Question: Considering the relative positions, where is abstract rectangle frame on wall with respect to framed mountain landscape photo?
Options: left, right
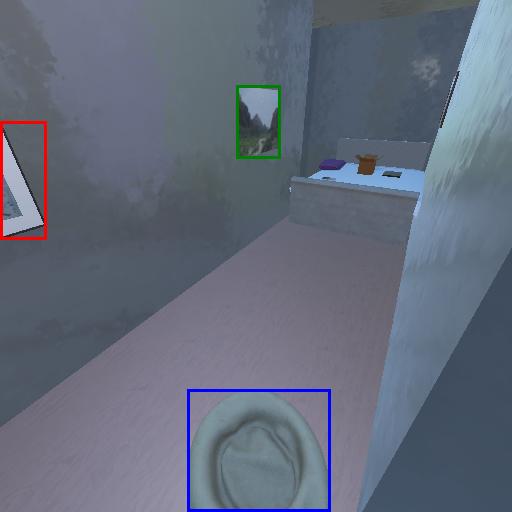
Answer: left